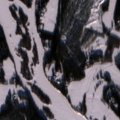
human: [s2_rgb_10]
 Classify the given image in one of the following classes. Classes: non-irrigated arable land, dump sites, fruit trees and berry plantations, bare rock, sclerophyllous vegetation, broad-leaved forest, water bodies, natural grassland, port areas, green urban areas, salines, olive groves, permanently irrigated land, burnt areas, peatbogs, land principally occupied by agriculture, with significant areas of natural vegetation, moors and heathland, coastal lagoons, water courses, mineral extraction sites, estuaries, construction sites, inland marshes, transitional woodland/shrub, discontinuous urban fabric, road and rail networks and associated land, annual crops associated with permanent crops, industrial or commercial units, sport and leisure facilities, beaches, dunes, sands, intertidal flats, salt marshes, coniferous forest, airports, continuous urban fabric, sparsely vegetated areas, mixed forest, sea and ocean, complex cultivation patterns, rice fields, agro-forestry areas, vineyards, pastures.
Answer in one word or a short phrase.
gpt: non-irrigated arable land, land principally occupied by agriculture, with significant areas of natural vegetation, broad-leaved forest, coniferous forest, mixed forest, transitional woodland/shrub, water courses